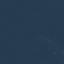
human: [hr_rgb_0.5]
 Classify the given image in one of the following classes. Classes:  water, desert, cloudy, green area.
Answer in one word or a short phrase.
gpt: water